Question: Is it possible to pass the value of selected list item to any other intent. in my case I am passing a list and user select an item from the list, now I want to show this selected item name in another intent but I can't do that.
is anything wrong with my code
code runs properly only problem is instead of "selected item name" it returns "undefined".
this is my code
'''
'use strict';
const functions = require('firebase-functions');
const {dialogflow, SimpleResponse} = require ('actions-on-google');
const {Suggestions, List, Image, BasicCard} = require ('actions-on-google');
const SHOW_PHONE_INTENT = 'Default Welcome Intent';
const FALLBACK_INTENT = 'Default Fallback Intent';
const SELECTED_PHONE_INTENT = 'SelectedPhoneIntent';
const ADD_TO_CART_INTENT = 'AddToCartIntent';
const AppContexts = {AWAITING_PHONE: 'awaiting-phone'};
const AppContexts1 = {AWAITING_REPLY: 'awaiting-reply'};
const app = dialogflow();
const PhoneDetail = {
'Phone1': {
text: 'screen size = 5 inches
price = $100',
subtitle: 'This is phone1',
title: 'Phone1 Details',
image: new Image({
url: 'https://img.icons8.com/plasticine/2x/name.png',
alt: 'pic1',
}),
display: 'WHITE',
};
'Phone2': {
text: 'screen size = 5.5 inches
price = $150',
subtitle: 'This is phone2',
title: 'Phone2 Details',
image: new Image({
url: 'https://img.icons8.com/plasticine/2x/name.png',
alt: 'pic2',
}),
display: 'WHITE',
};
'Phone3': {
text: 'screen size = 6 inches
price = $200',
subtitle: 'This is phone3',
title: 'Phone3 Details',
image: new Image({
url: 'https://img.icons8.com/plasticine/2x/name.png',
alt: 'pic3',
}),
display: 'WHITE',
};
};
app.intent(FALLBACK_INTENT, (conv) => {
conv.ask("Sorry! Could you please repeat that?");
});
app.intent(SHOW_PHONE_INTENT, (conv) => {
conv.contexts.set(AppContexts.AWAITING_PHONE, 1);
conv.ask("Here's the list of phone's.");
conv.ask(new List({
title: "Select a phone to see details.",
items: {
"Phone1": {
title: "phone1",
description: "Click here to check phone1 details.",
image: new Image({
url: 'https://img.icons8.com/plasticine/2x/name.png',
alt: 'p1',
}),
},
"Phone2": {
title: "phone2",
description: "Click here to check phone2 details.",
image: new Image({
url: 'https://img.icons8.com/plasticine/2x/name.png',
alt: 'plc',
}),
},
"Phone3": {
title: "phone3",
description: "Click here to check phone3 details.",
image: new Image({
url: 'https://img.icons8.com/plasticine/2x/name.png',
alt: 'obj',
}),
},
},
}));
});
app.intent(SELECTED_PHONE_INTENT, (conv, input, option) => {
const context = conv.contexts.get(AppContexts.AWAITING_PHONE);
if (option) {
conv.ask('${option} Details');
conv.ask(new BasicCard(PhoneDetail[option]));
conv.ask(new Suggestions(['Show List', 'Add to Cart']));
} else {
conv.close('Sorry! there might be some issue, please contact support.');
}
conv.contexts.set(AppContexts1.AWAITING_REPLY, 1);
});
app.intent(ADD_TO_CART_INTENT, (conv, parameters) => {
const context1 = conv.contexts.get(AppContexts1.AWAITING_REPLY);
const selectedPhone = context1.parameters;
const qty = context1.parameters.qty;
if ('Add to Cart'){
let missingSlots = [];
if (!qty) { missingSlots.push('qty'); }
if (missingSlots.length === 1){
conv.ask('How many phone's do you need?');
} else {
conv.ask('You have ordered ${qty} ${selectedPhone}. ');
conv.close("Thanks for shopping with us.");
}
} else {
conv.close('Sorry! there might be some issue, please contact support.');
}
});
exports.dialogflowFirebaseFulfillment = functions.https.onRequest(app);
'''
let suppose user selects phone1 and orders 2 qty
then my response comes as "You have ordered 2 undefined. Thanks for shopping with us."
need help in getting the selected item name instead of undefined.
Here is the Intent that handles selecting the item from the list:

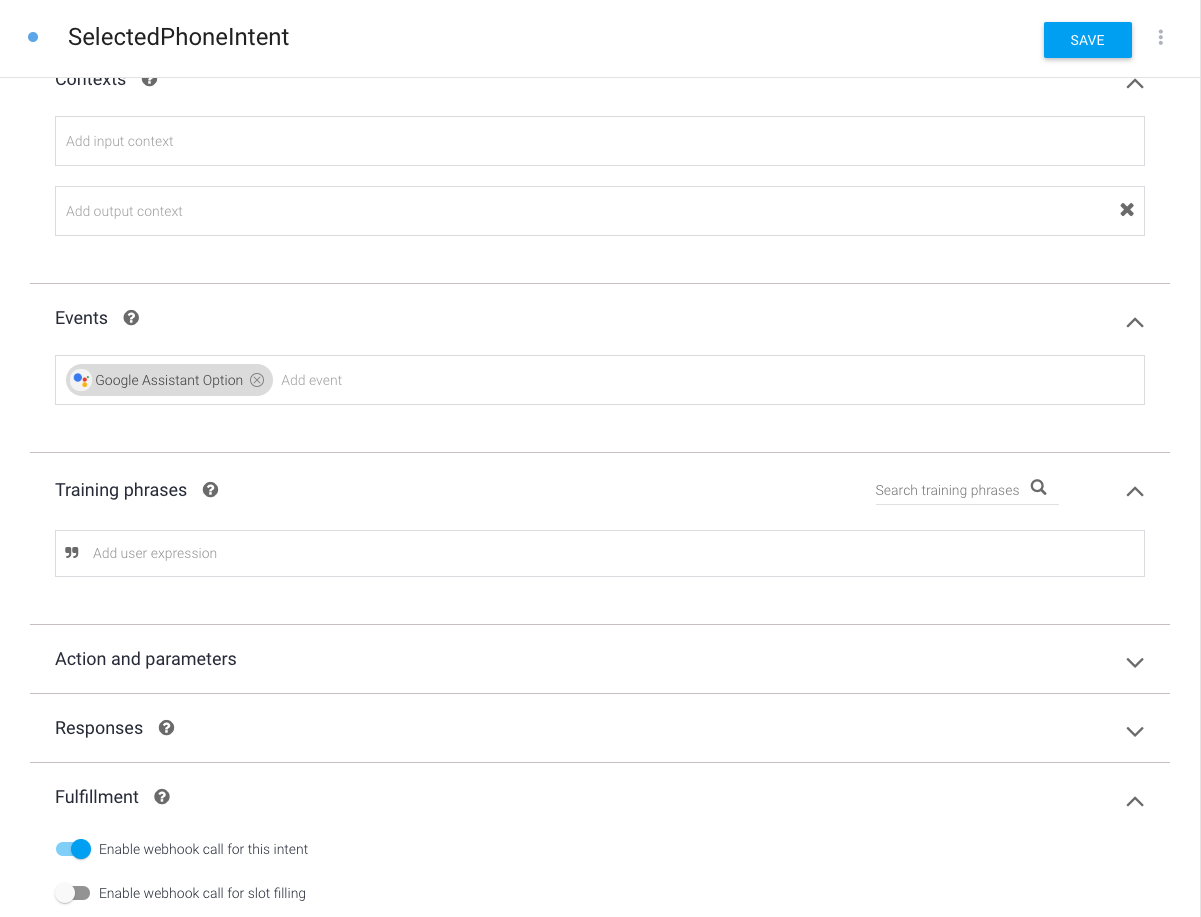
Answer: The issue is that you're not actually setting the parameters in the Context, so no values are preserved between the calls to your webhook.
In the SELECTED_PHONE_INTENT handler, the line should be something more like
'''
conv.contexts.set(AppContexts1.AWAITING_REPLY, 5, {
phone: option
});
'''
while in the ADD_TO_CART_INTENT handler, you would get this information with a line such as
'''
const selectedPhone = context1.parameters.phone;
'''